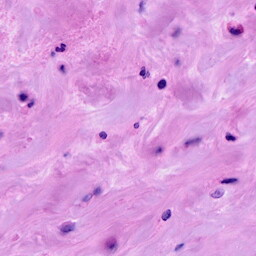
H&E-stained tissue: Breast